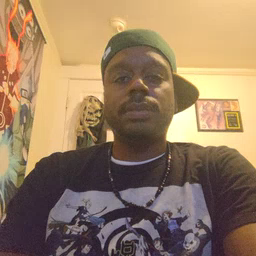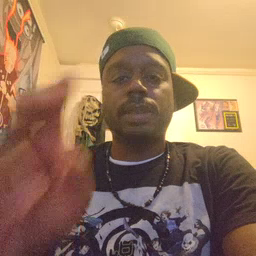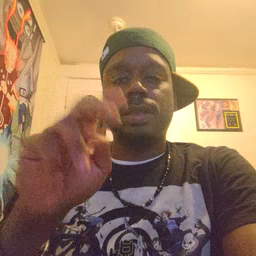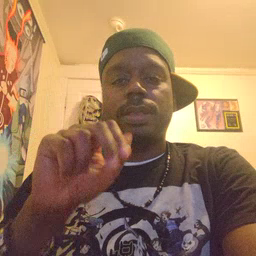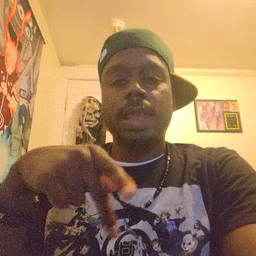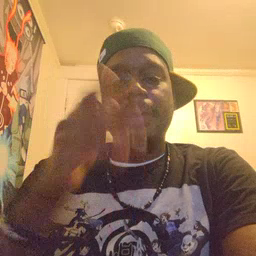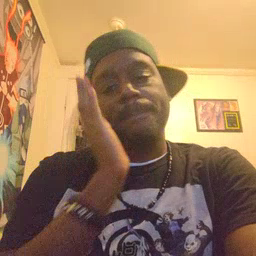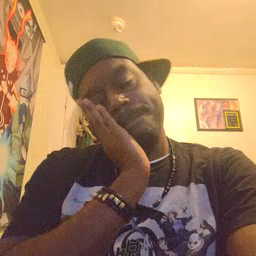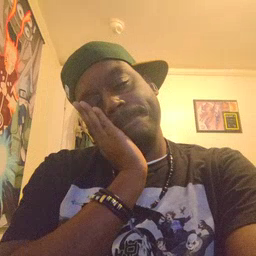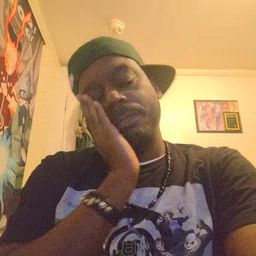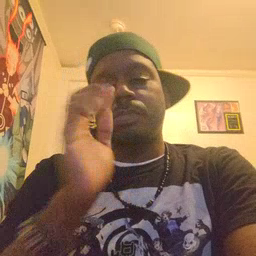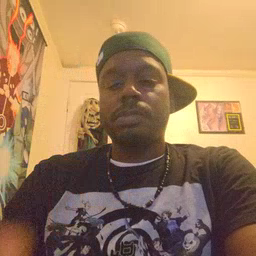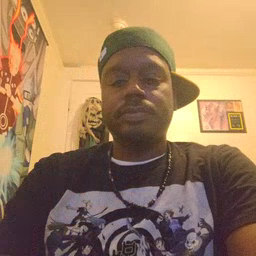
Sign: nap